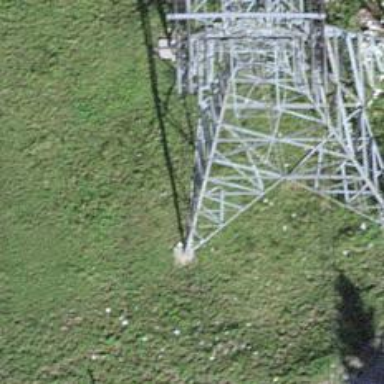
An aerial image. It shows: Pylon for aerialway.